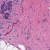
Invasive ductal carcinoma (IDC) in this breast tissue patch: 1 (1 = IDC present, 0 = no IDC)